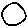
Label: circle